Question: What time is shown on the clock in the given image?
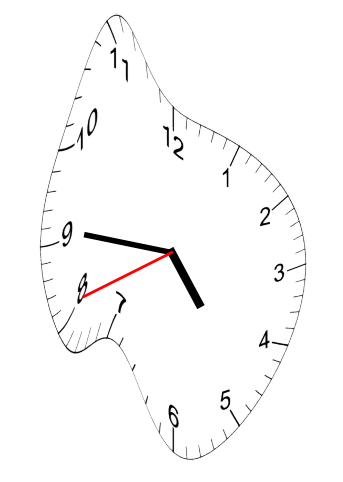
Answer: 04:45:41